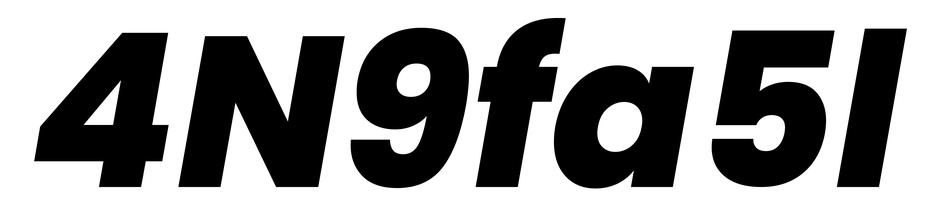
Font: Poppins-ExtraBoldItalic